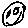
Label: smiley face